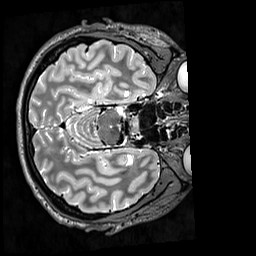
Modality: T2w
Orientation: axial
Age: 28
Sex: male
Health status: healthy
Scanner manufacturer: siemens
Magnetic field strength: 3 T
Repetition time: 3.2 s
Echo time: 0.568 s